Question: I wonder if it's possible to declare/pass 'block' as an argument of another 'block'.
Let me illustrate via code and simple (not real) use-case:
- 'ViewController''items''ItemsAPI'- 'ViewController' would like to display pins on 'mapView'- When 'mapView' pin is tapped (selected):- 'MapView'- 'mapView'
Code now:
'''
// MapView.h
typedef void(^FetchItemCompletion)(id item);
typedef void(^ShouldFetchSingleItem)(NSInteger itemID, FetchItemCompletion(id item));
@interface MapView : MKMapView
- (void)pinItems:(NSArray *)items shouldFetchSingleItem:(ShouldFetchSingleItem)shouldFetchSingleItem;
@end
'''
Implementation
'''
- (void)pinItems:(NSArray *)items shouldFetchSingleItem:(ShouldFetchSingleItem)shouldFetchSingleItem {
// For simplifying I'm using one method instead publishing mapViewDelegate and assigning blocks to self
// 1) Pin items
// 2) Some item seleceted - aka didSelectAnnotation
// 3) We need to define WHAT WILL HAPPNED when we get item details
FetchItemCompletion fetchItemCompletion = ^void(id item) {
// update callout or whatever
};
// 4) Request for item details with fake id - 1
shouldFetchSingleItem(1, fetchItemCompletion);
// 5) ViewController should fetch item thorough API and then execute block (simply some mapView code)
}
'''
So that ViewController would be able to do following
'''
[mapView pinItems:items shouldFetchSingleItem:^(NSInteger itemID, FetchItemCompletion fetchItemCompletion) {
// request to API or whatever
id item = ...
fetchItemCompletion(item);
}
'''
Getting errors:

Is this possible somehow and what is memory policy for this? Is there any bottlenecks or any other possible issues.
appreciated answer to original question, not about sample use-case
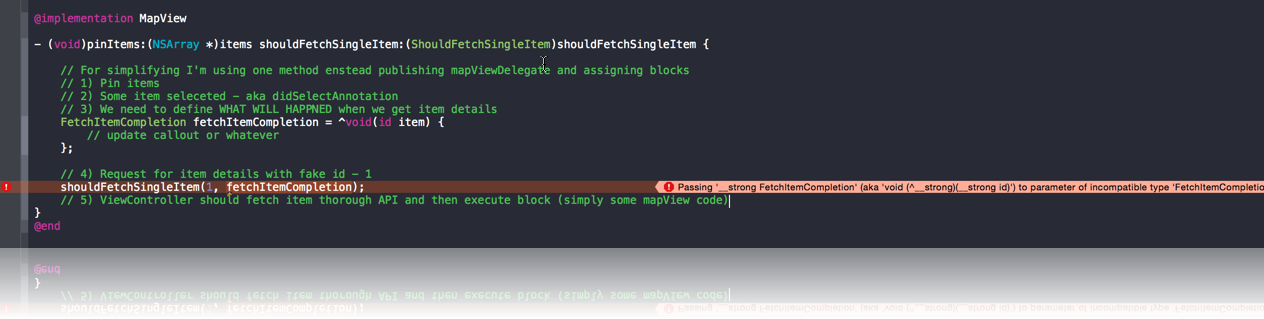
Answer: Your second typedef needs to be declared as
'''
typedef void(^ShouldFetchSingleItem)(NSInteger itemID, FetchItemCompletion fetchItemCompletion);
'''
You don't need to redeclare what parameters your block takes when you use it as a type after you typedef it.